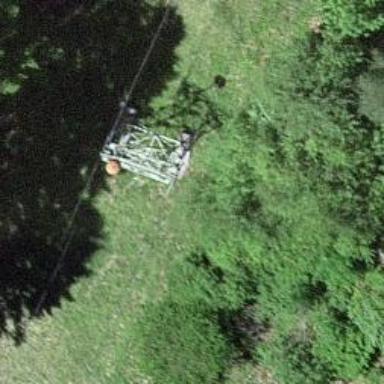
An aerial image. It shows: Pylon for aerialway.